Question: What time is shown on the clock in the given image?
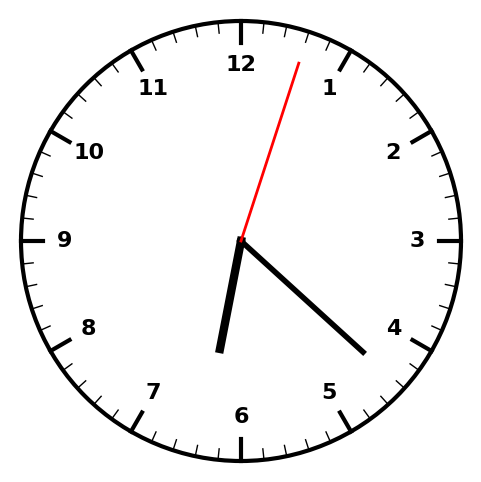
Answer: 06:22:03